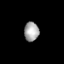
Tissue: skin
Cell type: Epithelial cells
Senescence score: 0.802
Nuclear area (px): 273
Mean DAPI intensity: 168.392